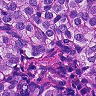
Metastatic tissue present: yes